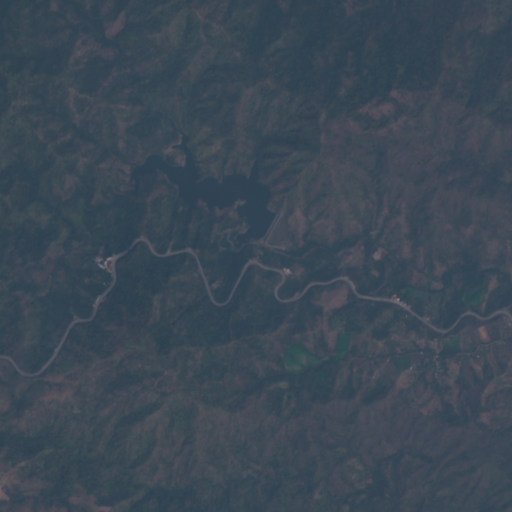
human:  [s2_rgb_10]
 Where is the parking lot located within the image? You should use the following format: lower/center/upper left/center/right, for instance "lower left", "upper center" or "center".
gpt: The parking lot is located in the center left of the image.
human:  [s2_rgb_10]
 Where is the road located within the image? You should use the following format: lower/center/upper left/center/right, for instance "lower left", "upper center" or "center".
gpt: There is no road in the image.